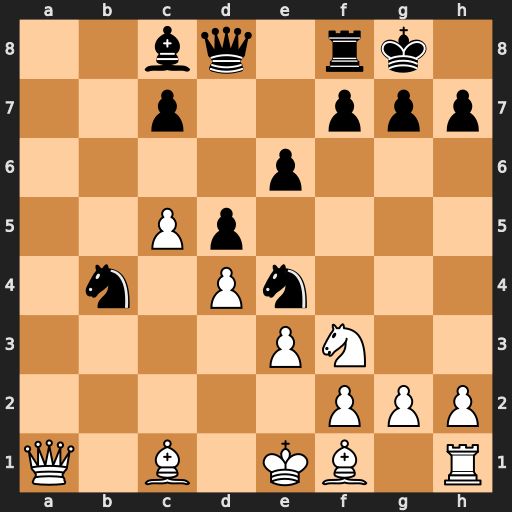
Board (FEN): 2bq1rk1/2p2ppp/4p3/2Pp4/1n1Pn3/4PN2/5PPP/Q1B1KB1R
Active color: w
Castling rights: K
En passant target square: -
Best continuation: Qa4 Bd7 Qxb4